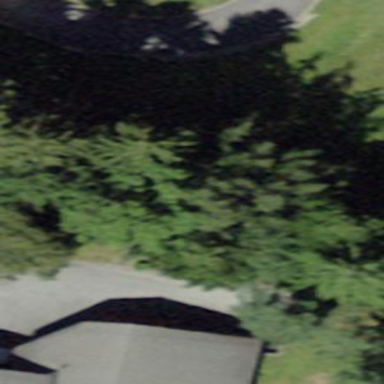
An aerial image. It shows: Forest area.